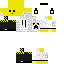
A female skeleton skin with pale skin, wearing blonde bald dressed in a yellow hoodie and black pants, featuring a closed mouth.